Question: Count the number of objects in the diagram.
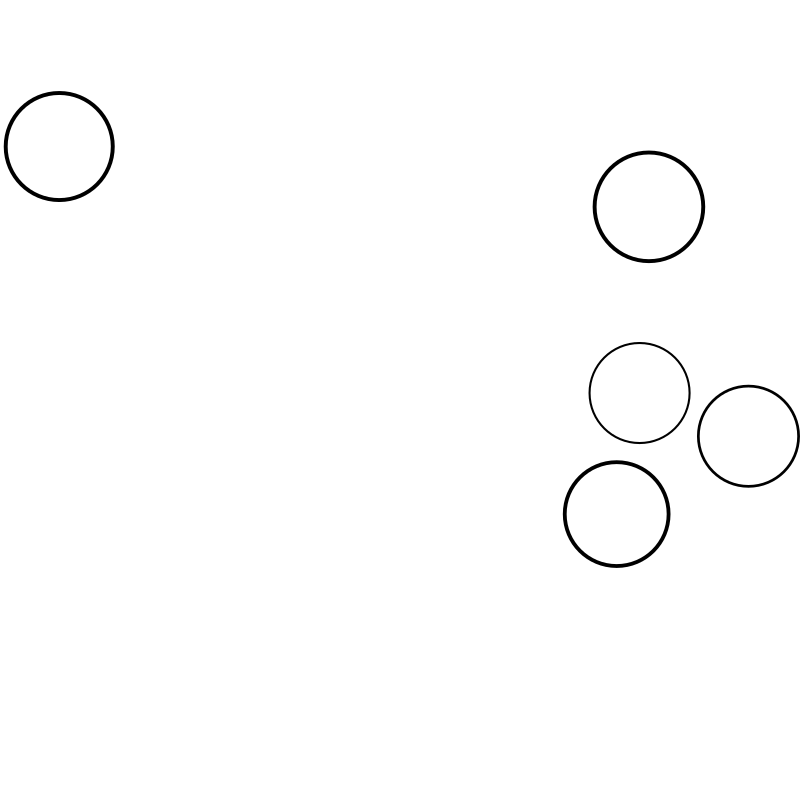
Answer: 5